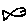
Label: fish